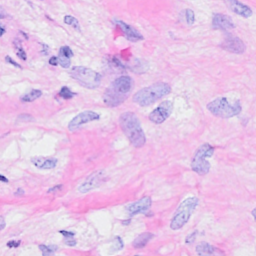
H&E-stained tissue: Breast